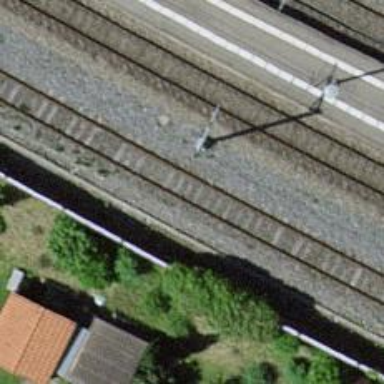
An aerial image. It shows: Single railway siding track.